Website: macys
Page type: customer-info-address
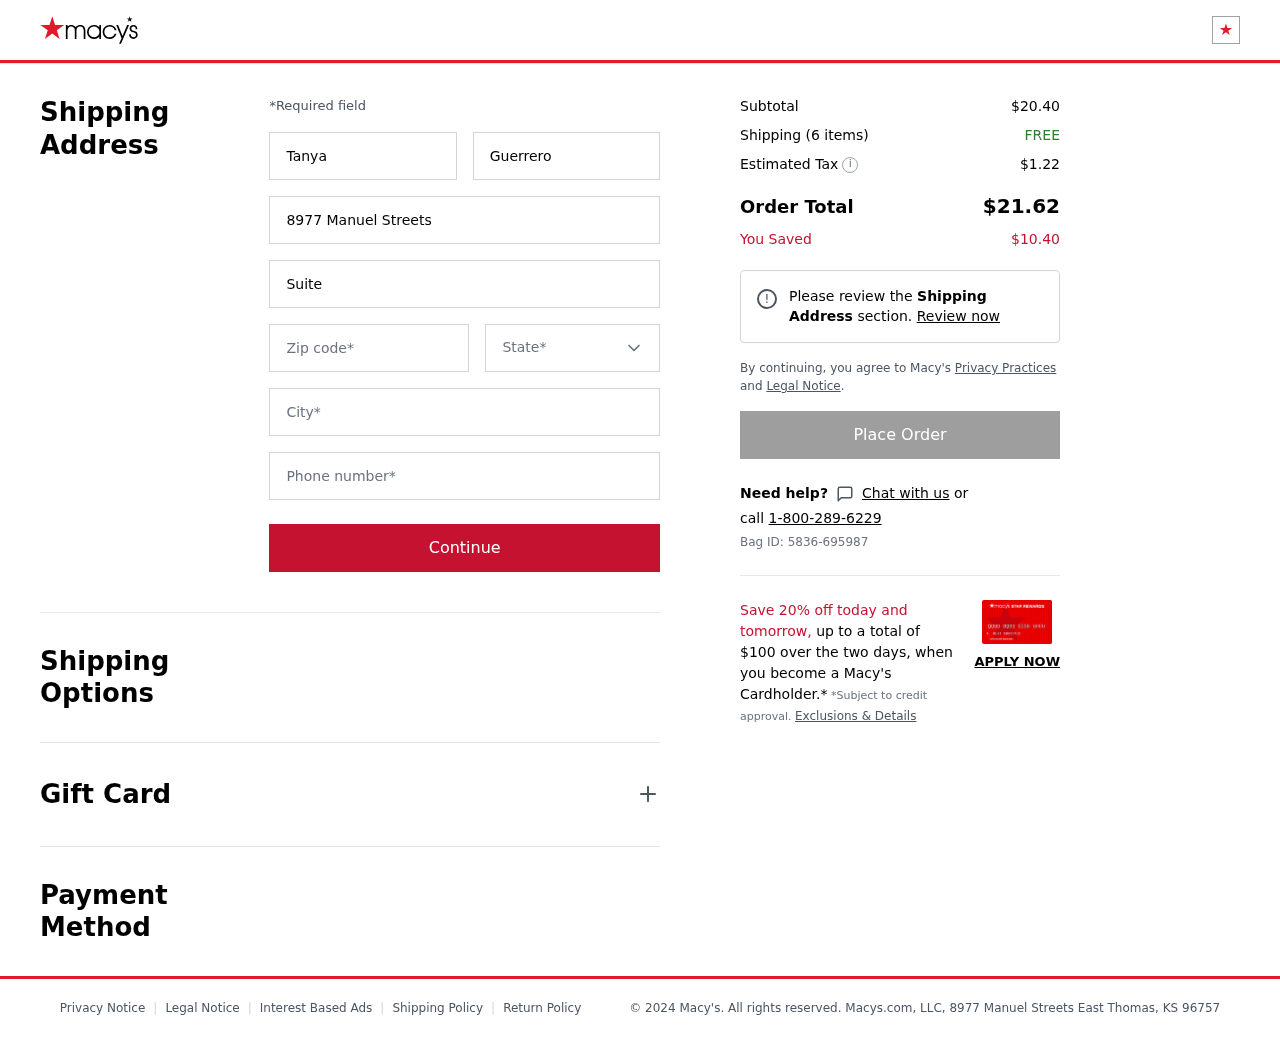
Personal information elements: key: PII_CITY
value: East Thomas
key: PII_FIRSTNAME
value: Tanya
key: PII_LASTNAME
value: Guerrero
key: PII_PHONE
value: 5675311796
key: PII_POSTCODE
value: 96757
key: PII_STATE
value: Kansas
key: PII_STREET
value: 8977 Manuel Streets
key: PII_STREET2
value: Suite 796
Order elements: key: ORDER_SUBTOTAL
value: $20.40
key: ORDER_NUM_ITEMS
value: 6
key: ORDER_SHIPPING_COST
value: FREE
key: ORDER_TAX
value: $1.22
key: ORDER_TOTAL
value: $21.62
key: ORDER_SAVINGS
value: $10.40
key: ORDER_BAG_ID
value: Bag ID: 5836-695987